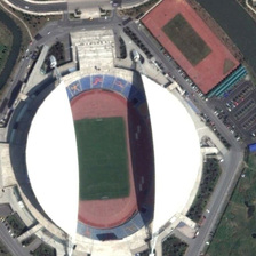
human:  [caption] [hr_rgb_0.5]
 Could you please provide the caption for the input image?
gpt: The stadium looks like a ball.

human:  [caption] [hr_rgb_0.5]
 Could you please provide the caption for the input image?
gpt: The stadium is like a ball.

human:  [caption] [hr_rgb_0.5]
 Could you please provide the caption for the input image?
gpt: The court looks like a ball.

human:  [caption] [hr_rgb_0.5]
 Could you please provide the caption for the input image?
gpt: The court looks like a ball.

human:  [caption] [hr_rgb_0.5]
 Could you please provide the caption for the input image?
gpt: The stadium is like a ball.